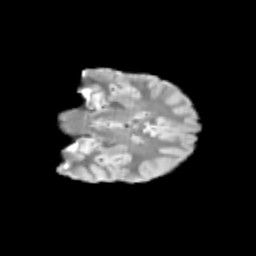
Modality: T2w
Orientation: coronal
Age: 11
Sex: female
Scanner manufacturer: siemens
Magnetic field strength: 3 T
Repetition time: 3.8 s
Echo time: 0.07 s